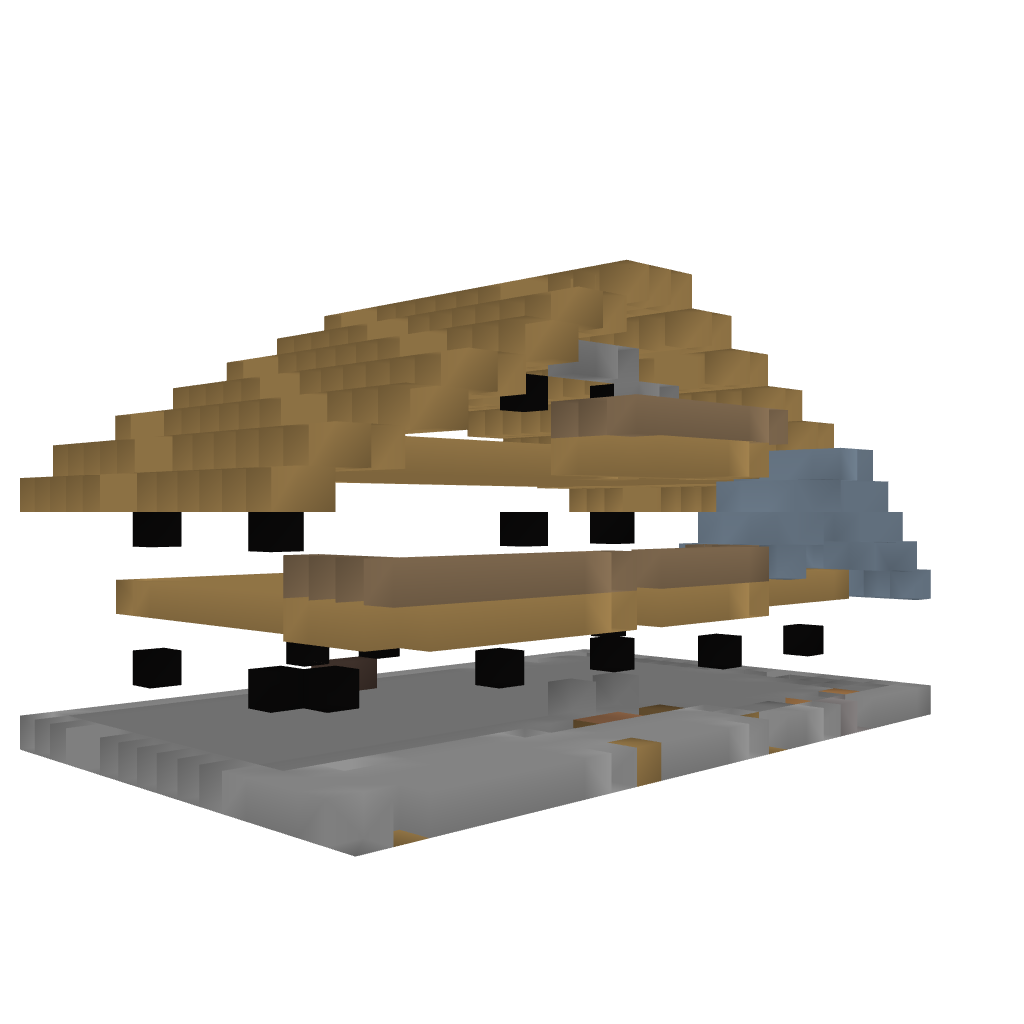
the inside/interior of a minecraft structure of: House #1